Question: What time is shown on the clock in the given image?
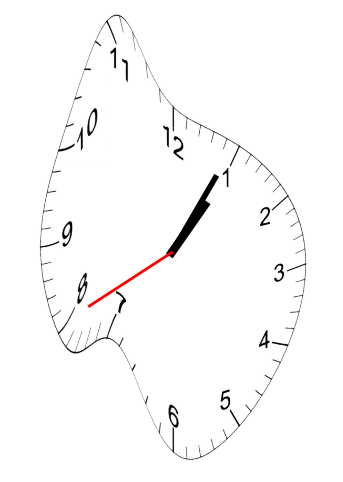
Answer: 01:04:40